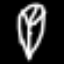
Label: leaf